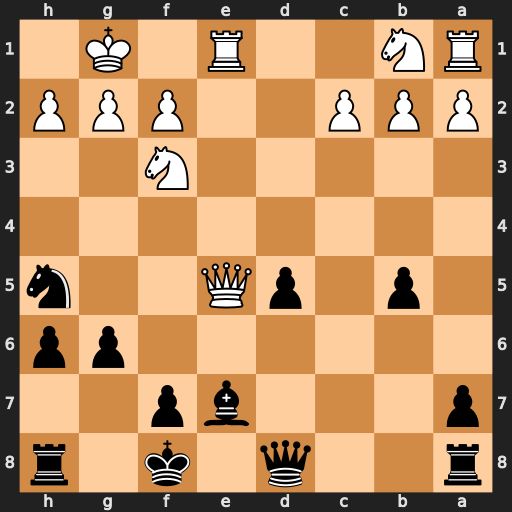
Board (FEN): r2q1k1r/p3bp2/6pp/1p1pQ2n/8/5N2/PPP2PPP/RN2R1K1
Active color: b
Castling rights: -
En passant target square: -
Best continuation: Bf6 Qe2 Bxb2